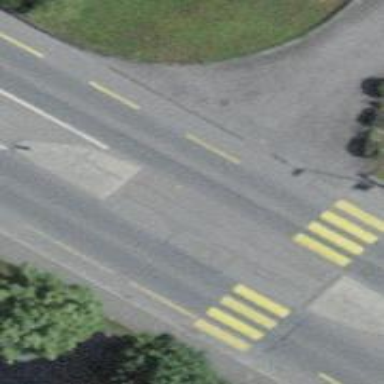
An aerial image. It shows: Secondary road with asphalt surface and dedicated cycle lane.